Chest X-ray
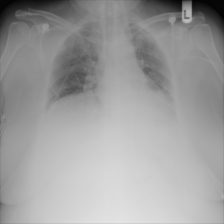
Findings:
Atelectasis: positive
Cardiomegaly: negative
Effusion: negative
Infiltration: negative
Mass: negative
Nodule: negative
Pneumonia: negative
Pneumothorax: negative
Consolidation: positive
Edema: negative
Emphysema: negative
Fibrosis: negative
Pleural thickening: negative
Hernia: negative